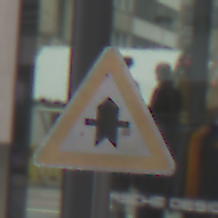
Verkehrszeichen: Vorfahrt
Umgebung: Outdoor, Urban
Tageszeit: Midday
Wetter: Overcast
Licht: Natural
Jahreszeit: NotSpecified
Kontrast: LowContrast